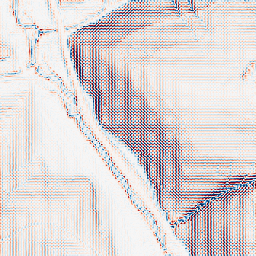
Category: wavelet
Decomposition family: wavelet_dwt
Decomposition parameters: wavelet: haar
level: 2
Upsampling method: regularized
Upsampling parameters: scale: 4
lambda_reg: 0.01
Upsampling scale: 4